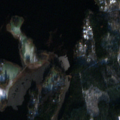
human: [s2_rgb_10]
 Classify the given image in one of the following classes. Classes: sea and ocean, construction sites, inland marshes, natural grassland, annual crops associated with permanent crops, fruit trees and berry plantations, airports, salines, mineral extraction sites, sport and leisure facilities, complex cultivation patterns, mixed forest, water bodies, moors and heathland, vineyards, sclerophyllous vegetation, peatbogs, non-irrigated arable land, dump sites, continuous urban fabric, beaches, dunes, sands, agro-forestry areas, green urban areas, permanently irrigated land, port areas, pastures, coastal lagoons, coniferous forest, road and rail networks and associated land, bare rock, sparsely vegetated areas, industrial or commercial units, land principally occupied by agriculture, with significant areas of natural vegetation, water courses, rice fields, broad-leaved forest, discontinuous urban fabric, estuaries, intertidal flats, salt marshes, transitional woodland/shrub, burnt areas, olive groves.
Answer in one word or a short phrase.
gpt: land principally occupied by agriculture, with significant areas of natural vegetation, coniferous forest, mixed forest, water bodies